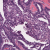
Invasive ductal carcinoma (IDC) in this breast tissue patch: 0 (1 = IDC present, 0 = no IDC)